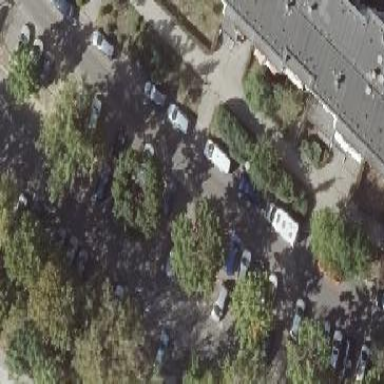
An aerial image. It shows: Street-side parking lot with asphalt surface.